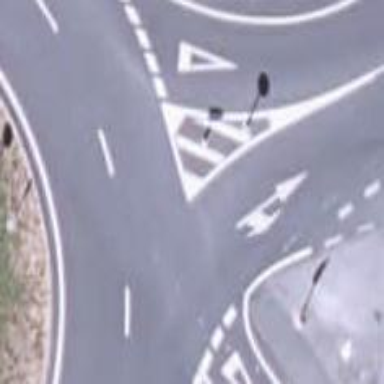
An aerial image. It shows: Roundabout on trunk highway.